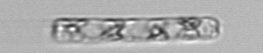
Label: Guinardia_delicatula